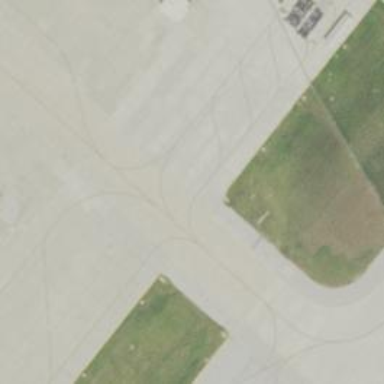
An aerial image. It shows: Image of taxiway at airport.